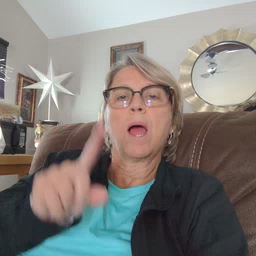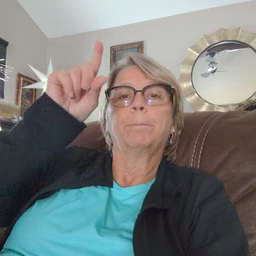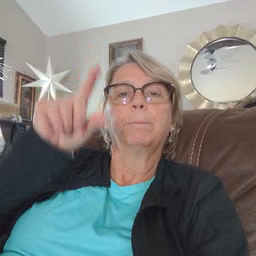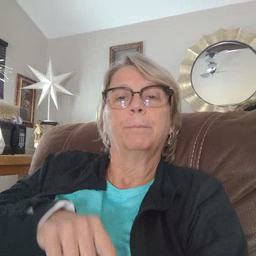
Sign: up